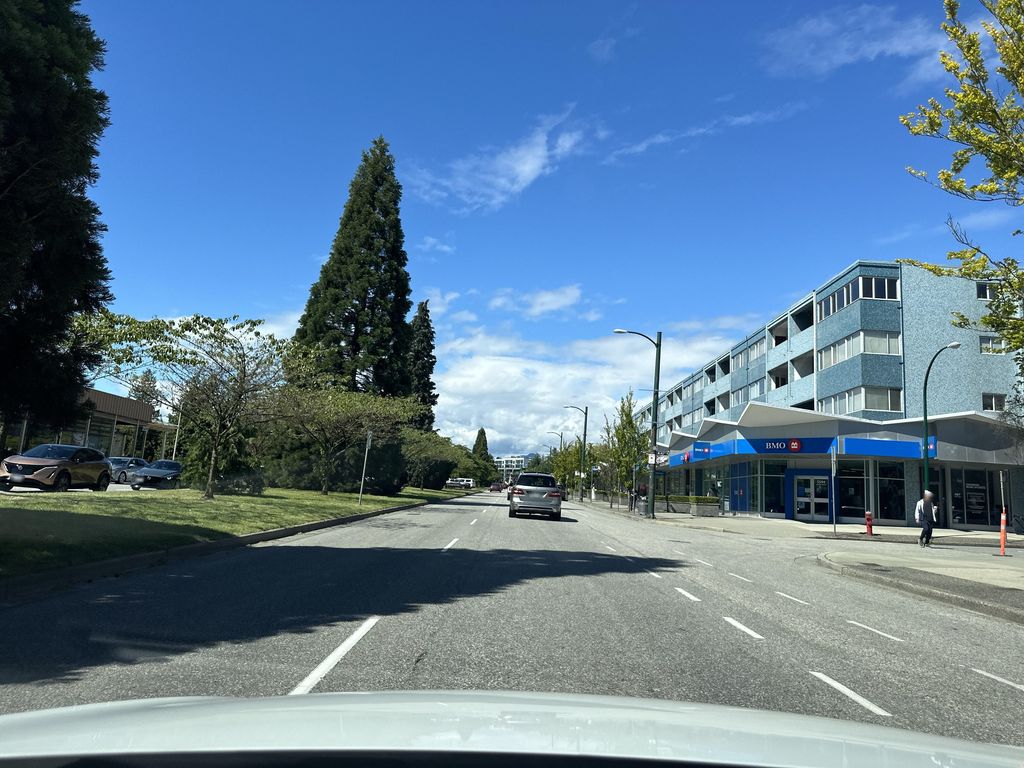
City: vancouver